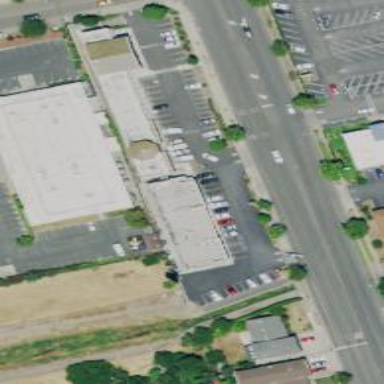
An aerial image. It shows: Convenience shop.